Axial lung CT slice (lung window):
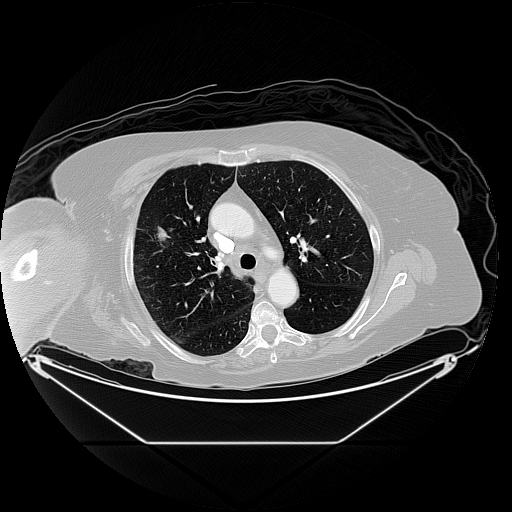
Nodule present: yes
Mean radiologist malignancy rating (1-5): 4.75